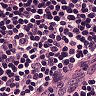
Metastatic tissue present: no